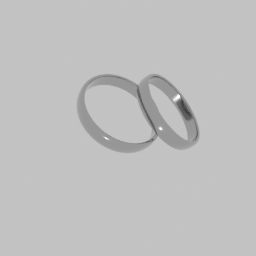
Label: decoration